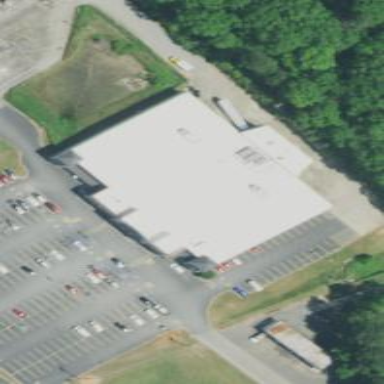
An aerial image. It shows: Supermarket located in building.